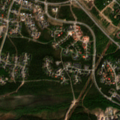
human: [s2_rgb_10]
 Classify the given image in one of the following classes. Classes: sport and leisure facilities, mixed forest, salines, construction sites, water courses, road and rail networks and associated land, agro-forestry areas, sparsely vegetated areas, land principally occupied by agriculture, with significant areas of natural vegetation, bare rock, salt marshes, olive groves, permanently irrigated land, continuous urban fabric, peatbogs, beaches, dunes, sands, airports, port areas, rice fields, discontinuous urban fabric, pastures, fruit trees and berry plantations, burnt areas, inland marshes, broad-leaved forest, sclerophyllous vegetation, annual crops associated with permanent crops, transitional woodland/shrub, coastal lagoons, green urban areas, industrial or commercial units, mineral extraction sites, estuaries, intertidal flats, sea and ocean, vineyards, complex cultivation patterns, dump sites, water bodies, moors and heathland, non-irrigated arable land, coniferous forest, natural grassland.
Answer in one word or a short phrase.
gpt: discontinuous urban fabric, coniferous forest